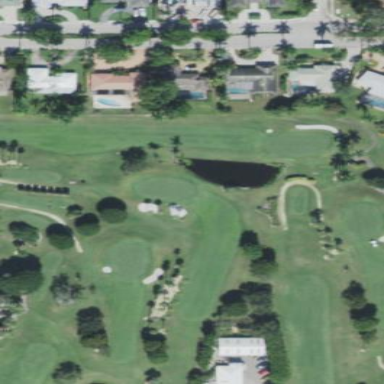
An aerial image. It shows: Golf fairway surrounded by grass.